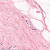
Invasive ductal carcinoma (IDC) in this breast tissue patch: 0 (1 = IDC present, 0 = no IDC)